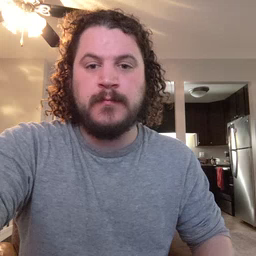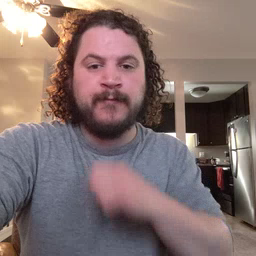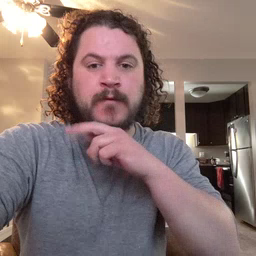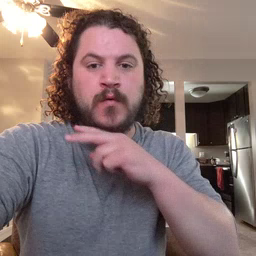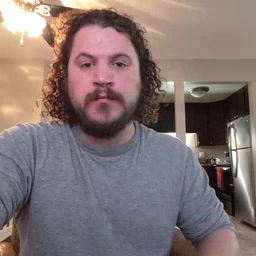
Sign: frog